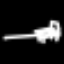
Label: bed